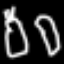
Label: fork